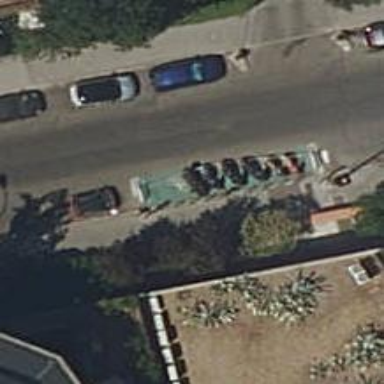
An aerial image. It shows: Motorcycle parking facility.